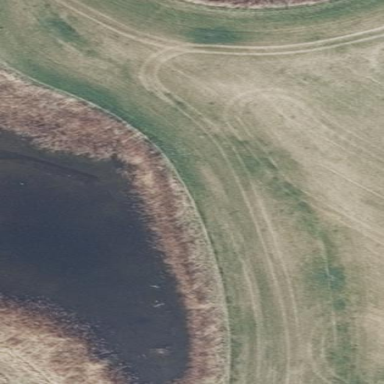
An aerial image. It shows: Wetland area characterized by wet meadow.